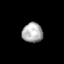
Tissue: lung
Cell type: Others
Senescence score: 0.2042
Nuclear area (px): 394
Mean DAPI intensity: 174.348